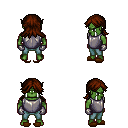
a pixel art fantasy rpg character, male body template, orc, green skin, steel chest armor, teal pants, brown loose hair, metal gloves, brown slippers, four views (front, back, left, right), 2x2 character sprite sheet, small pixel art, hard edges, no anti-aliasing